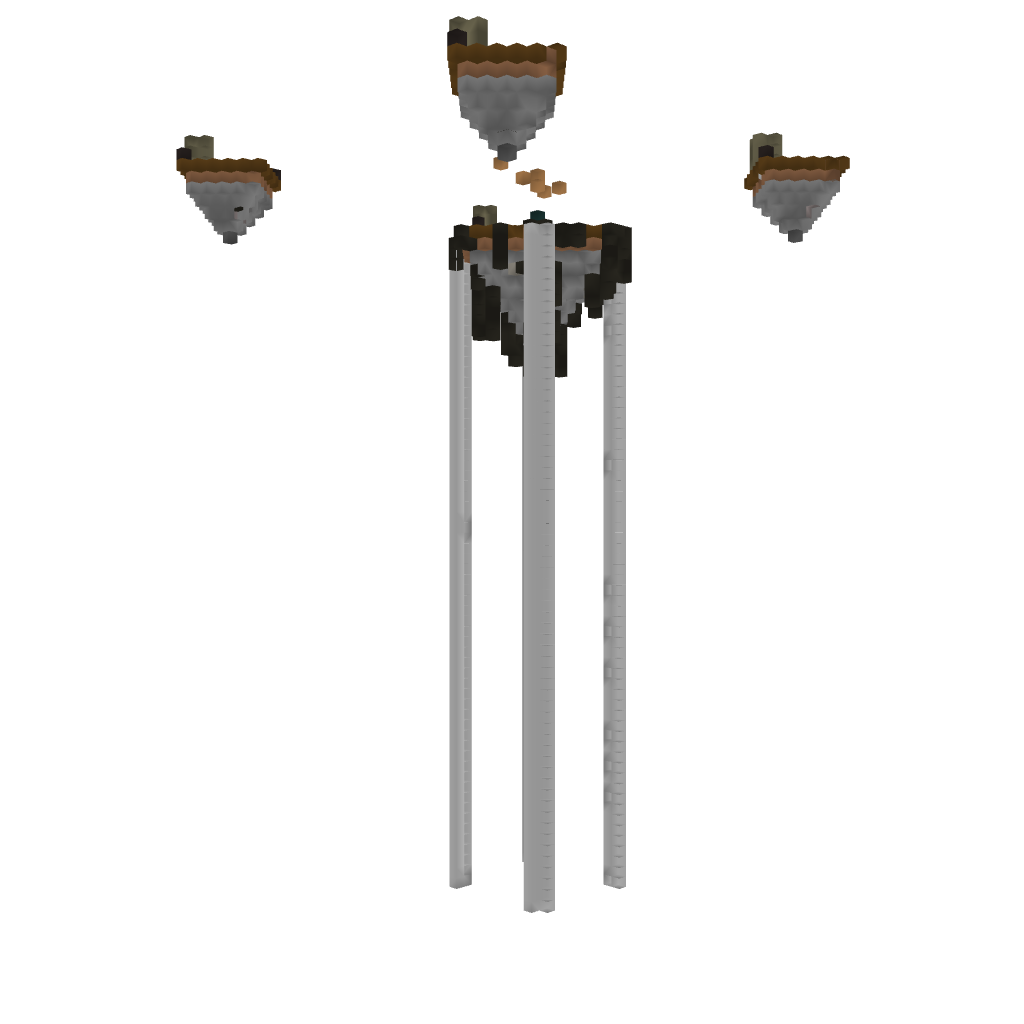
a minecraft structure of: SkyWars 4/4